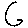
Label: moon